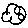
Label: cloud